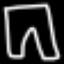
Label: pants